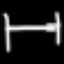
Label: bed